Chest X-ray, AP view. Patient: 81 years old, sex M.
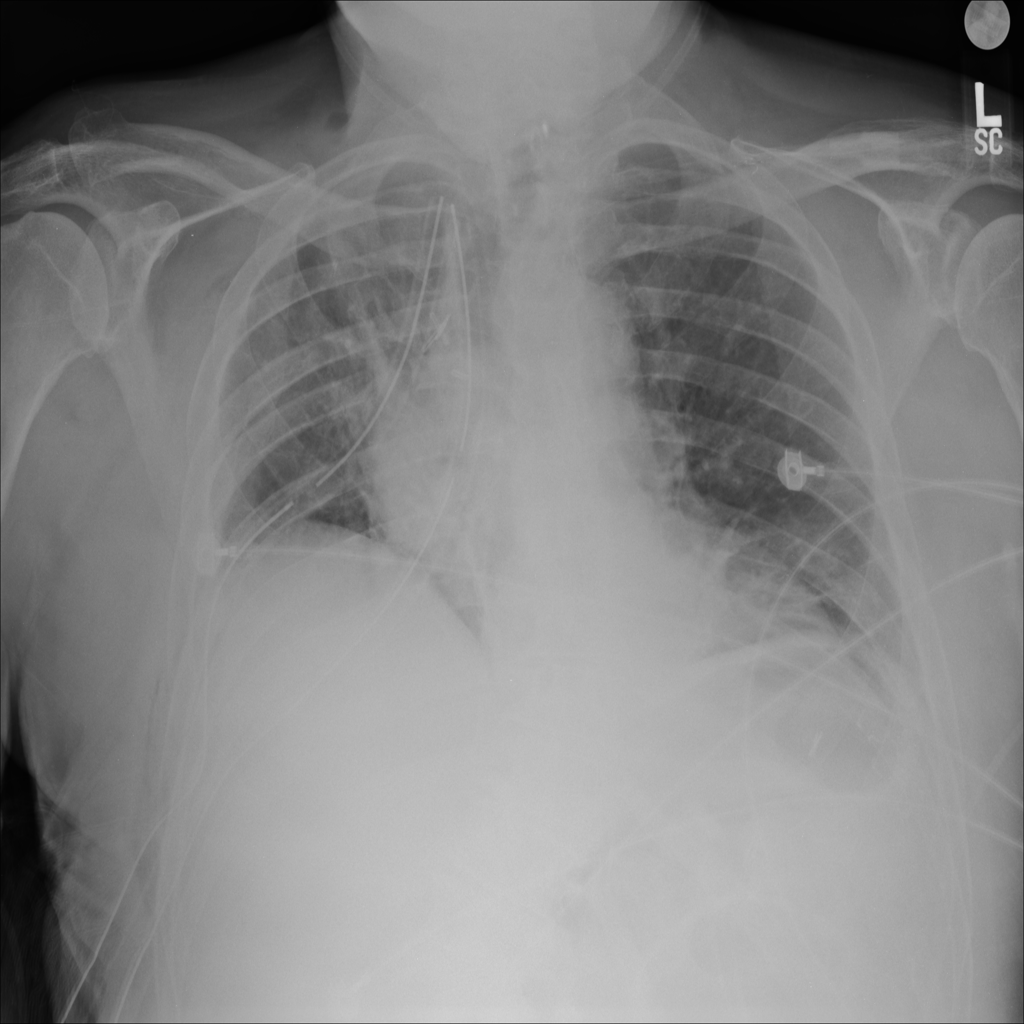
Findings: Atelectasis